Field crop: maize
Growth stage: 2
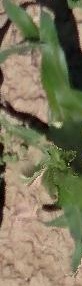
Species: maize